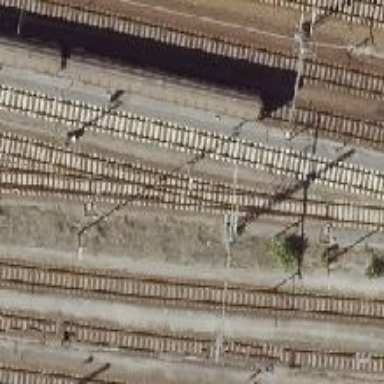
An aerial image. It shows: Railway switch.